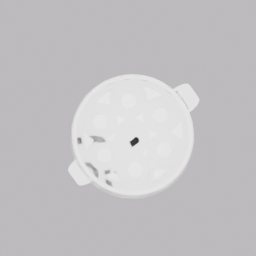
Label: appliances